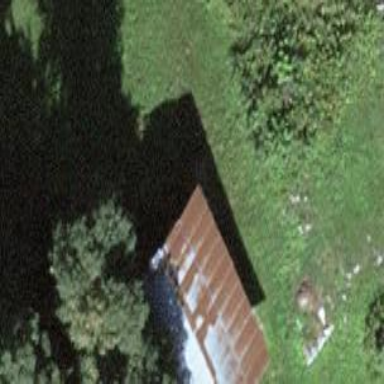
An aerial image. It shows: Barn.